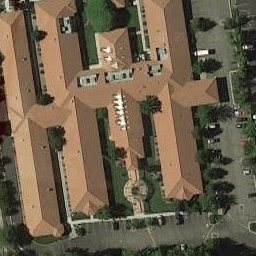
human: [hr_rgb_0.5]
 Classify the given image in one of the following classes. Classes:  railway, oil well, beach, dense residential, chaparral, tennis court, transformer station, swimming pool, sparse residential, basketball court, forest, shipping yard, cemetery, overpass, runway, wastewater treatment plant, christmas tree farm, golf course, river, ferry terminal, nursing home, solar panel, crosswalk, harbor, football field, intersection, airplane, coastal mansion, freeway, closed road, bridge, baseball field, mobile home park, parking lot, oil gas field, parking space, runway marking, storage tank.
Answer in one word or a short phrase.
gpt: nursing home